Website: apple
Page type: cart
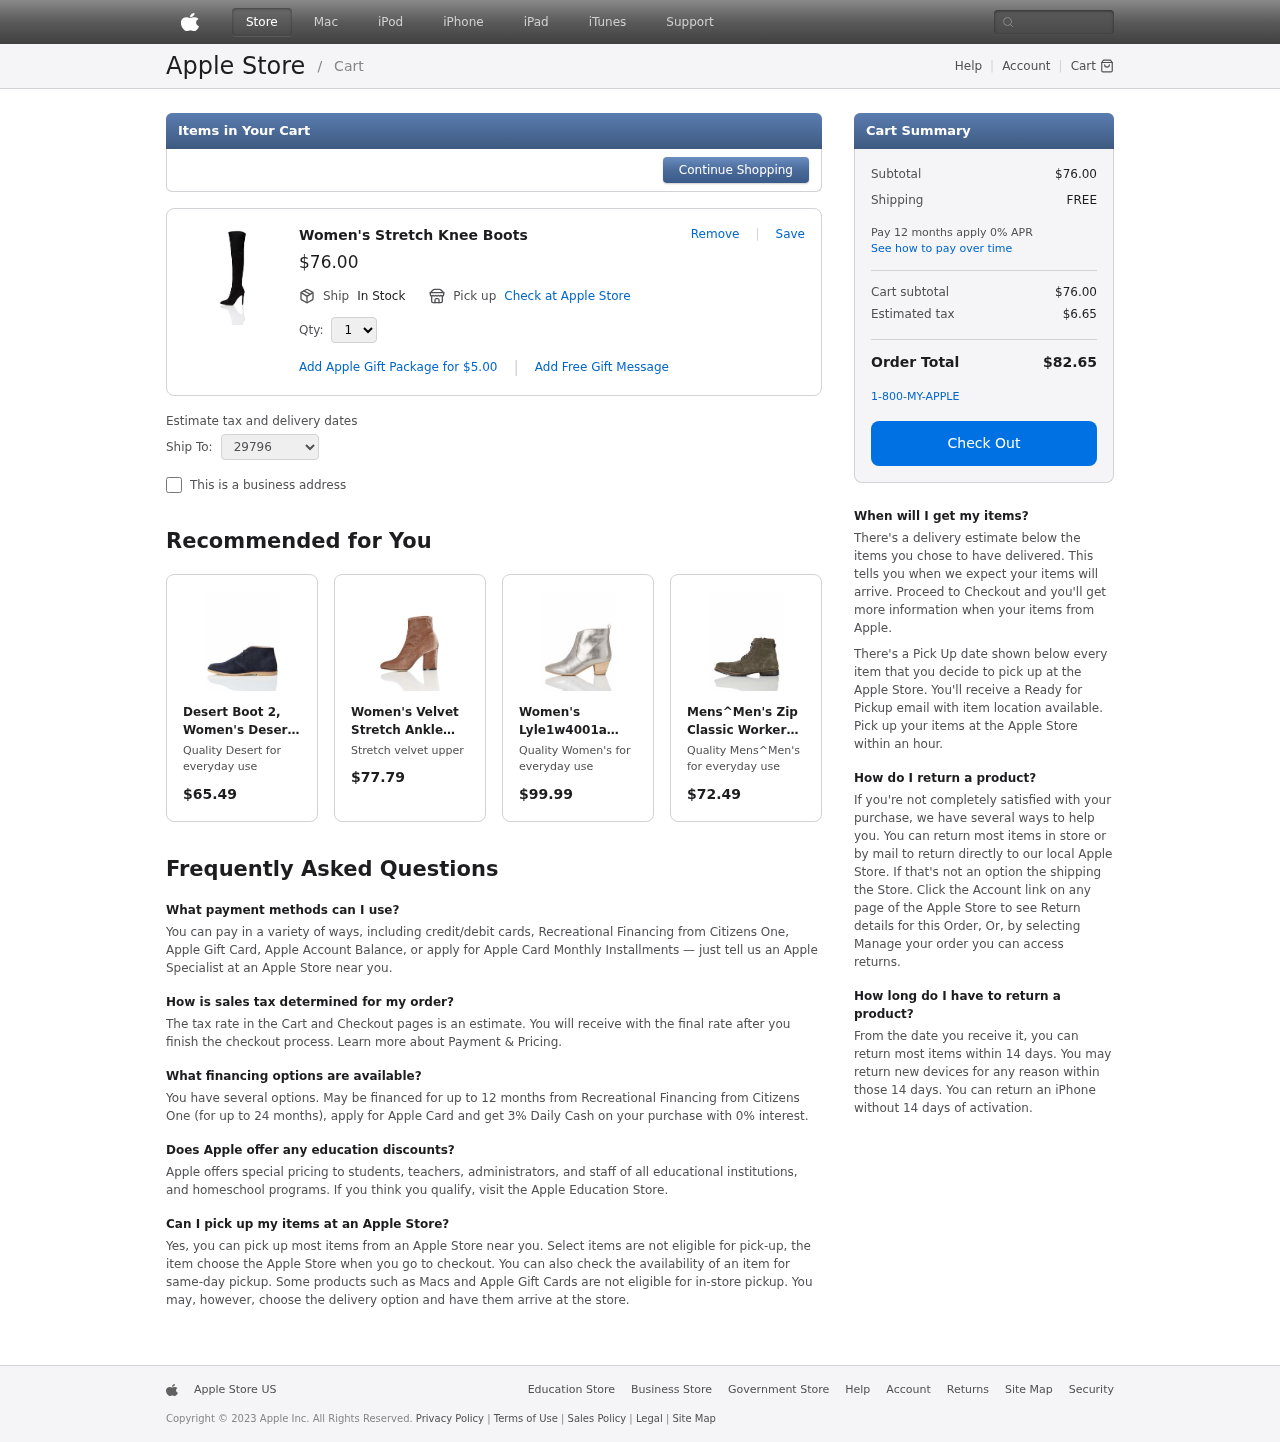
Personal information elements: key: PII_POSTCODE
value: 29796
Product elements: key: PRODUCT1_NAME
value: Women's Stretch Knee Boots
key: PRODUCT1_PRICE
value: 76
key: PRODUCT1_QUANTITY
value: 1
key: PRODUCT2_DESC
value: Quality Desert for everyday use
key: PRODUCT2_NAME
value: Desert Boot 2, Women's Desert Boots
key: PRODUCT2_PRICE
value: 65.49
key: PRODUCT3_DESC
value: Stretch velvet upper
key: PRODUCT3_NAME
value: Women's Velvet Stretch Ankle Boots Pink 4 UK (37 EU),119750
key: PRODUCT3_PRICE
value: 77.79
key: PRODUCT4_DESC
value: Quality Women's for everyday use
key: PRODUCT4_NAME
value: Women's Lyle1w4001a Cowboy Boots
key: PRODUCT4_PRICE
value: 99.99
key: PRODUCT5_DESC
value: Quality Mens^Men's for everyday use
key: PRODUCT5_NAME
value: Mens^Men's Zip Classic Worker Boots Chukka, Grau Charcoal Suede, US 11
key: PRODUCT5_PRICE
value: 72.49
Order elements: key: ORDER_SUBTOTAL
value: $76.00
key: ORDER_SHIPPING_COST
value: FREE
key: ORDER_SUBTOTAL2
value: $76.00
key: ORDER_TAX
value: $6.65
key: ORDER_TOTAL
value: $82.65